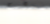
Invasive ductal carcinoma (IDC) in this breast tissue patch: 0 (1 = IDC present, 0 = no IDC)